Question:
I am a fairly new Pycharm 3 user working on a django project.
Can I drop into interactive mode at a breakpoint in pycharm3? Is this possible? I have tried tools -> open debug command line when the program stops at a breakpoint, but I don't see a console opening. How can I get this working?
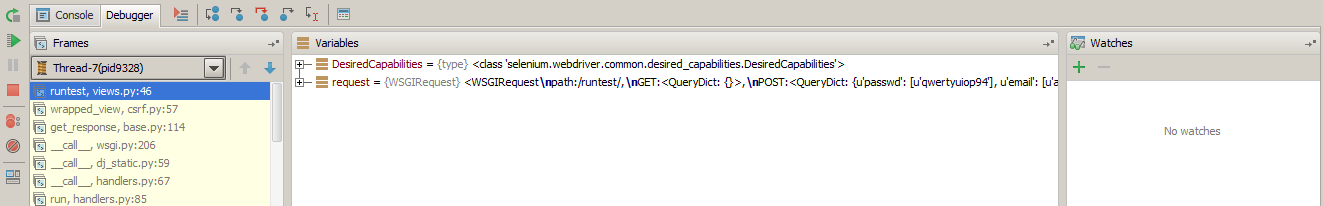
Answer: Yes you can! Press the button I circled in green when you're at a breakpoint:)